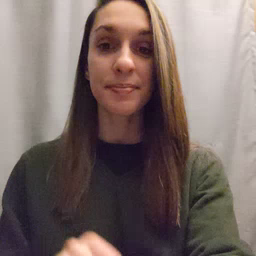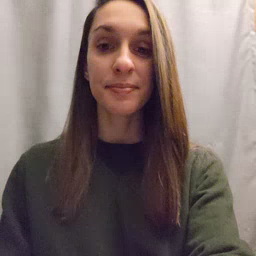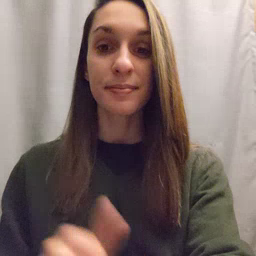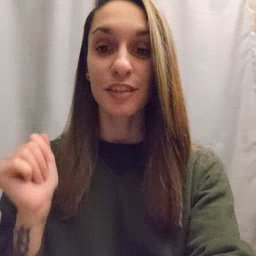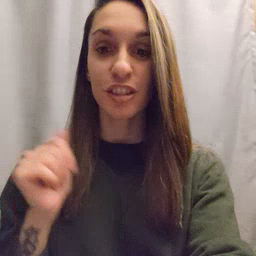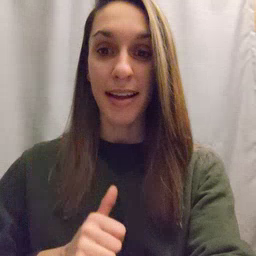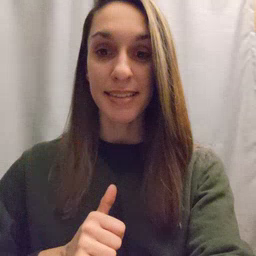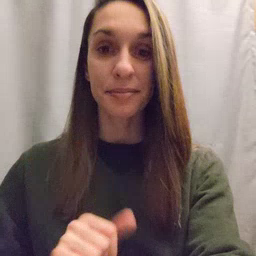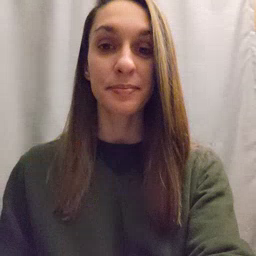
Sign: jacket